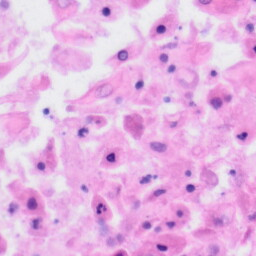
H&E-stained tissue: Tonsil